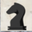
Piece: bN